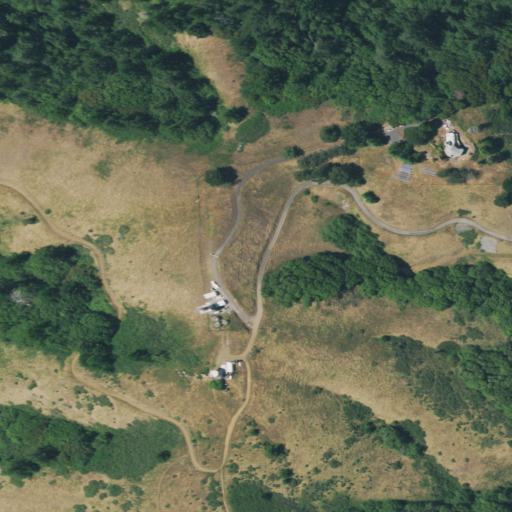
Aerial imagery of mountain in California named Barnabe Mountain containing shrub, evergreen forest, grassland, mixed forest, and open development